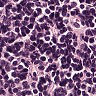
Metastatic tissue present: no